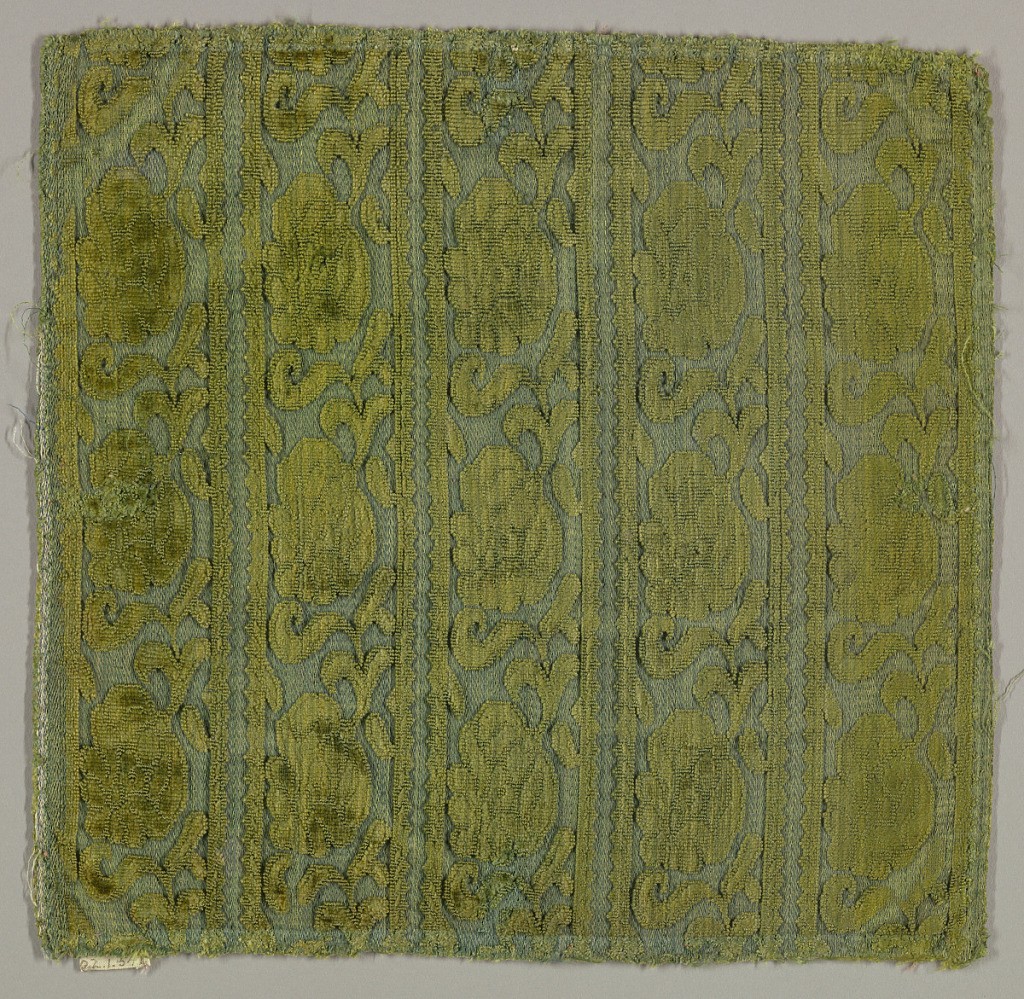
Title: Fragment
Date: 17th century
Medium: silk Technique: supplemenartary forming raised pile in satin foundation (velvet)
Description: Velvet fragment has vertical stripes of scrolls in green on a light blue ground. Selvage present.